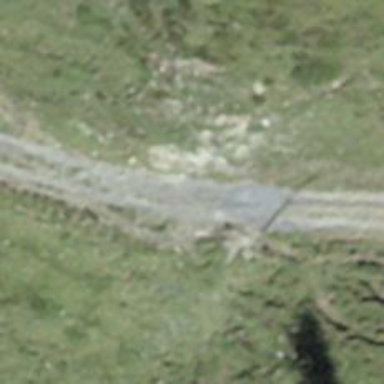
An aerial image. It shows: Gravel track with grade3 tracktype.